Question: How can I make this html structure
'''
<div id="1"></div>
<div id="2"></div>
<div id="3"></div>
'''
be displayed like this while div#1 and #2 have css float:left

( id names are integers only for demonstration purposes )
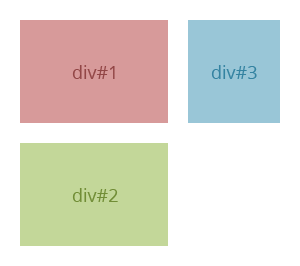
Answer: If you want to keep the given HTML structure, here's two different methods. One is working around the floats, the other is simply using absolute or relative positioning to force the third div into place.
HTML
'''
<div id="d1">One</div>
<div id="d2">Two</div>
<div id="d3">Three</div>
'''
CSS using inline-block (<URL>:
'''
div {
width: 200px;
height: 200px;
margin: 10px;
}
#d1 {
float: left;
background-color: rgba(255,0,0,0.3);
}
#d2 {
float: left;
clear: left;
background-color: rgba(0,255,0,0.3);
}
#d3 {
background-color: rgba(0,0,255,0.3);
display: inline-block;
}
'''
CSS using relative positioning (<URL>:
'''
div {
width: 200px;
height: 200px;
margin: 10px;
}
#d1 {
float: left;
background-color: rgba(255,0,0,0.3);
}
#d2 {
float: left;
clear: left;
background-color: rgba(0,255,0,0.3);
}
#d3 {
background-color: rgba(0,0,255,0.3);
clear: both;
position: relative;
left: 220px;
top: -430px;
}
'''